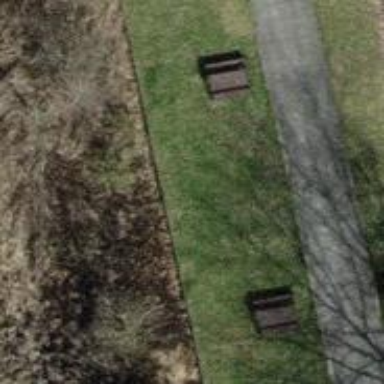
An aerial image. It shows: Picnic table located in leisure land area.